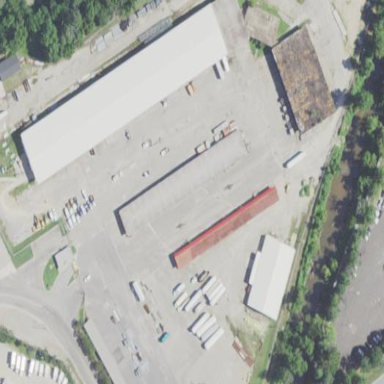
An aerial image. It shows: Commercial building.